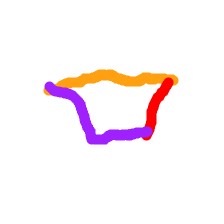
Shape: trapezoid